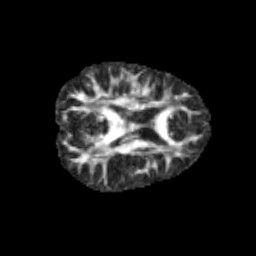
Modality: FA
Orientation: axial
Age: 10
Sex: female
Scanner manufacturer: siemens
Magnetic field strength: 3 T
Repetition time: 3.8 s
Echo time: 0.07 s